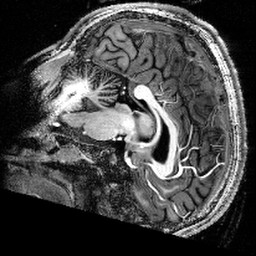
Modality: T1w
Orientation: sagittal
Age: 27
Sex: male
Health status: healthy
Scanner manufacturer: siemens
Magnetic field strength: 9.4 T
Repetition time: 6 s
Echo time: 0.0023 s